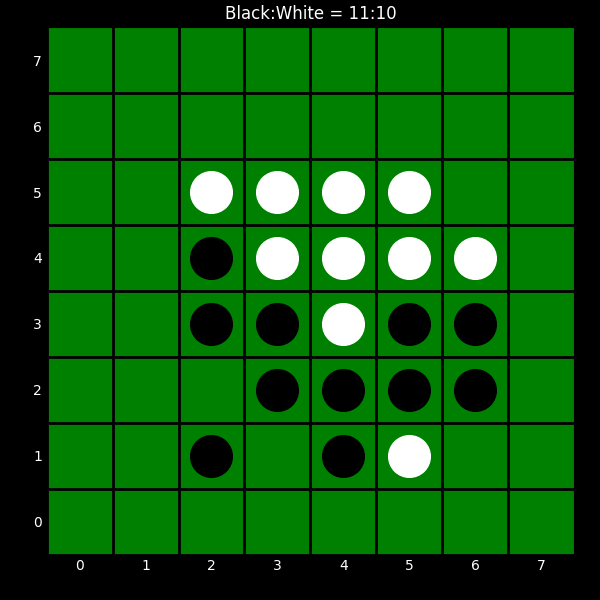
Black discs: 11
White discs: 10